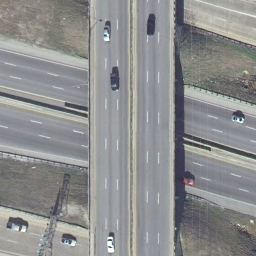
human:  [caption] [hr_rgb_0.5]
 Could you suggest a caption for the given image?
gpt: An overpass cross the roads diagonally with some cars on the roads .

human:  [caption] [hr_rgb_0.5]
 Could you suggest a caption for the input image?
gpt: An overpass cross the roads diagonally with some cars on the roads .

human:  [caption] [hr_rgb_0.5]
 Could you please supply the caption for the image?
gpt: An overpass go across the roads diagonally with lawn surounded .

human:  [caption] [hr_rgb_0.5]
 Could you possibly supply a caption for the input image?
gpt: An overpass go across the roads diagonally .

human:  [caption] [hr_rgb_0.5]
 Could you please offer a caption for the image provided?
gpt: An overpass go across the roads with lawn surrounded .